Question: My architecture:
GlassFish Server Open Source Edition 3.1.2.2 (5)
Java EE 6
Eclipse IDE
I created a EJB Timer, which prints a log message:
'''
@Startup
@Singleton
public class ProgrammaticalTimerEJB {
private final Logger log = Logger.getLogger(getClass().getName());
@Resource(name = "properties/mailconfig")
private Properties mailProperties;
@Resource
private TimerService timerService;
@PostConstruct
public void createProgrammaticalTimer() {
log.log(Level.INFO, "ProgrammaticalTimerEJB initialized");
ScheduleExpression everyTenSeconds = new ScheduleExpression().second("*/10").minute("*").hour("*");
timerService.createCalendarTimer(everyTenSeconds, new TimerConfig("passed message " + new Date(), false));
}
@Timeout
public void handleTimer(final Timer timer) {
log.info(new Date().toGMTString() + " Programmatical: " + mailProperties.getProperty("to"));
}
}
'''
This class injects my custom JNDI Resource:
'''
@Resource(name = "properties/mailconfig")
private Properties mailProperties;
'''
Eclipse Console:
'''
INFO: 2 Aug 2013 10:55:40 GMT Programmatical: tim.herold@mylocal.de
INFO: 2 Aug 2013 10:55:50 GMT Programmatical: tim.herold@mylocal.de
INFO: 2 Aug 2013 10:56:00 GMT Programmatical: tim.herold@mylocal.de
'''
Glassfish settings
'''
asadmin> get server.resources.custom-resource.properties/mailconfig.property
server.resources.custom-resource.properties/mailconfig.property.to=tim.herold@mylocal.de
Command get executed successfully.
asadmin>
'''

Now i want to change this property value during application runtime.
Editing it via Adminconsole or Asadmin doesnt work.
Is this possible, or is there an other/better soulution?
Many thanks in advance
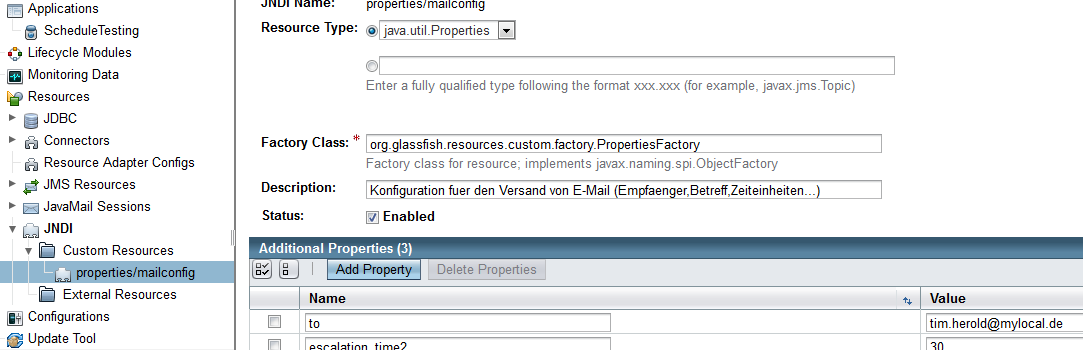
Answer: There is a possibility to solve your problem:
If an application uses 'resource injection', the GlassFish Server invokes the 'JNDI API', and the application is not required to do so.
Once injected the properties are not reloaded and there is no direct posibility to reload the resource by default.
However, it is also possible for an application to locate resources by making direct calls to the 'JNDI API'.
You need to do a 'JNDI Lookup' for your 'Custom Resoruce', either scheduled or everytime before using the properties. This code worked for me:
'''
@Timeout
public void handleTimer(final Timer timer) throws IOException, NamingException {
Context initialContext = new InitialContext();
mailProperties = (Properties)initialContext.lookup("properties/mailconfig");
log.info(new Date().toGMTString() + " Programmatical: " + mailProperties.getProperty("to"));
}
'''